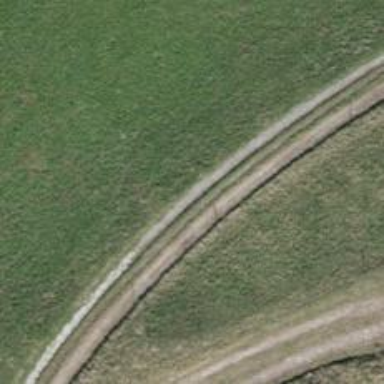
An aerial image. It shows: Track with grade 2 tracktype.